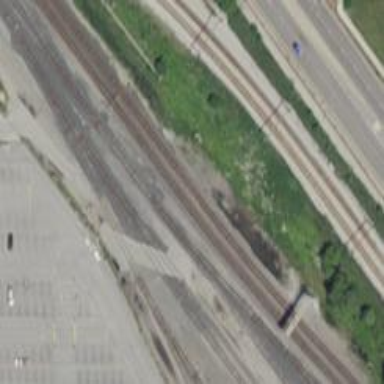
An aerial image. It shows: Railway yard.